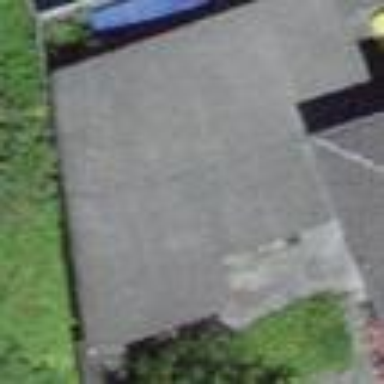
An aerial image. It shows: Garage building.